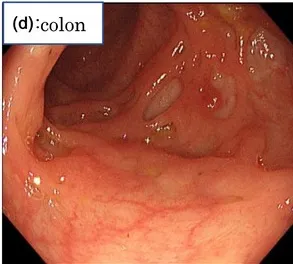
(c, d) After treatment with colchicine, the symptoms improved, and endoscopy revealed multiple villous lesions in the small intestine and improvement in the erythema and rough mucosa previously observed throughout the colon.
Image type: endoscopy (gi_endoscopy)